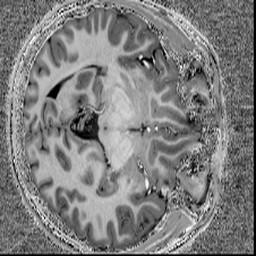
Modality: T1w
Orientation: axial
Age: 21
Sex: female
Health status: healthy
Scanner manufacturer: siemens
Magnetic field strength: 7 T
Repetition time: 4.3 s
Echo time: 0.00227 s